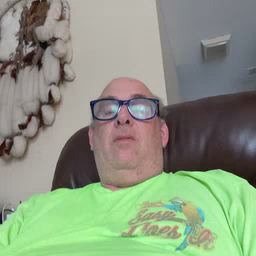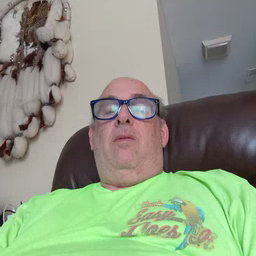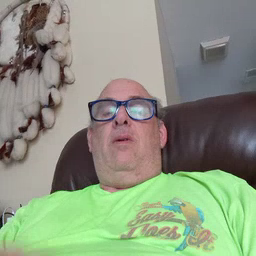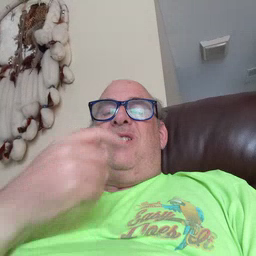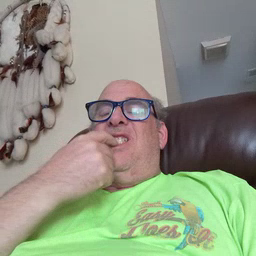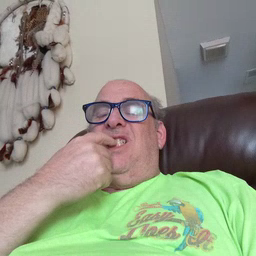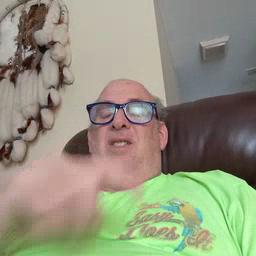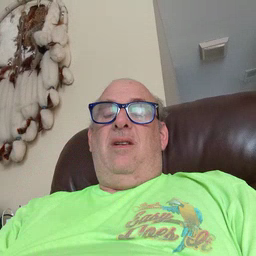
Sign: glasswindow